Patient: sex M, age 71
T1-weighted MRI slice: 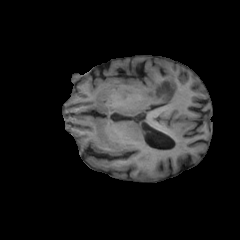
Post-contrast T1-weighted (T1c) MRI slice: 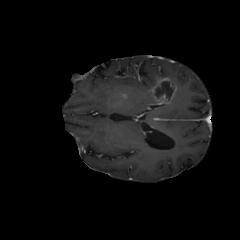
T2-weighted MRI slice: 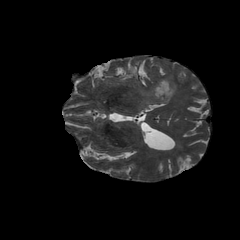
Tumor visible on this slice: yes
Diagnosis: Glioblastoma, IDH-wildtype
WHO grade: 4